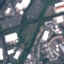
Land use / land cover class: Industrial